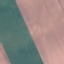
Land use / land cover: AnnualCrop